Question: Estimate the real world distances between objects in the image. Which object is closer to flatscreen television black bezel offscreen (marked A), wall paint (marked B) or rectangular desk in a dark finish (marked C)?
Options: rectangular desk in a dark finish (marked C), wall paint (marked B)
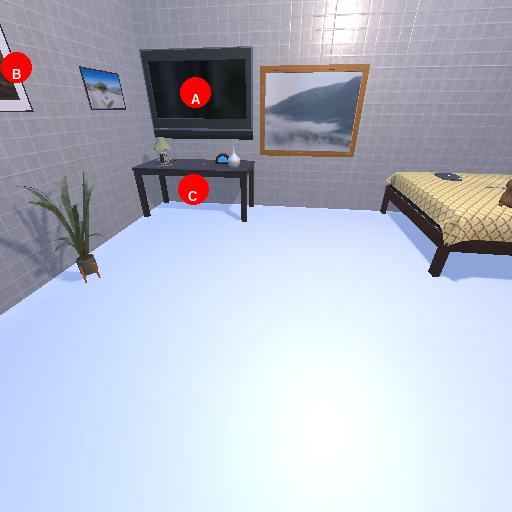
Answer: rectangular desk in a dark finish (marked C)